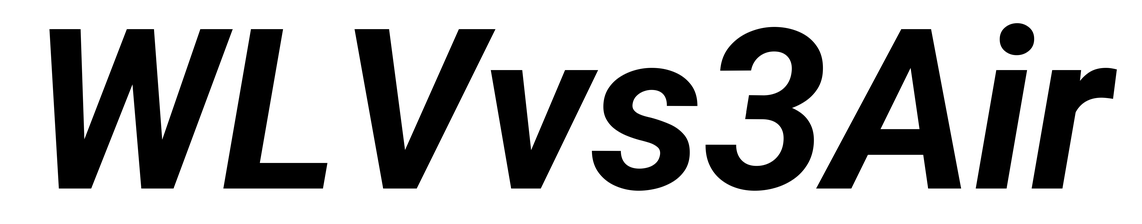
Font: Roboto-Italic_Bold_Italic